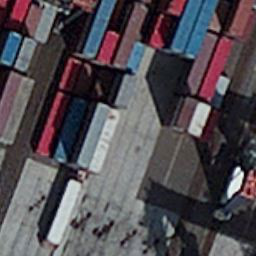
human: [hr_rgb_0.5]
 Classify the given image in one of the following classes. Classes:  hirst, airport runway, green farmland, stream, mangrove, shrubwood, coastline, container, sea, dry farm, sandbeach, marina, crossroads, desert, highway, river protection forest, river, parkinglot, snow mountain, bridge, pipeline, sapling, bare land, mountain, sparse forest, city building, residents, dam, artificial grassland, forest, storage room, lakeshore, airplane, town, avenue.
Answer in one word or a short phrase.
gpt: container